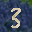
Label: 3